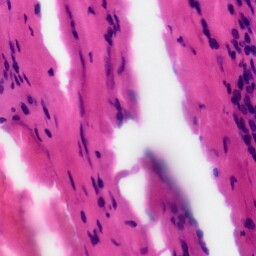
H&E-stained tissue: Tonsil